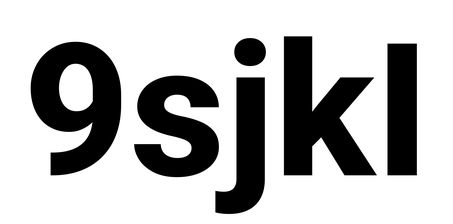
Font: Roboto_ExtraBold